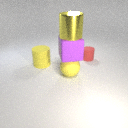
large yellow rubber sphere below large yellow metal cylinder